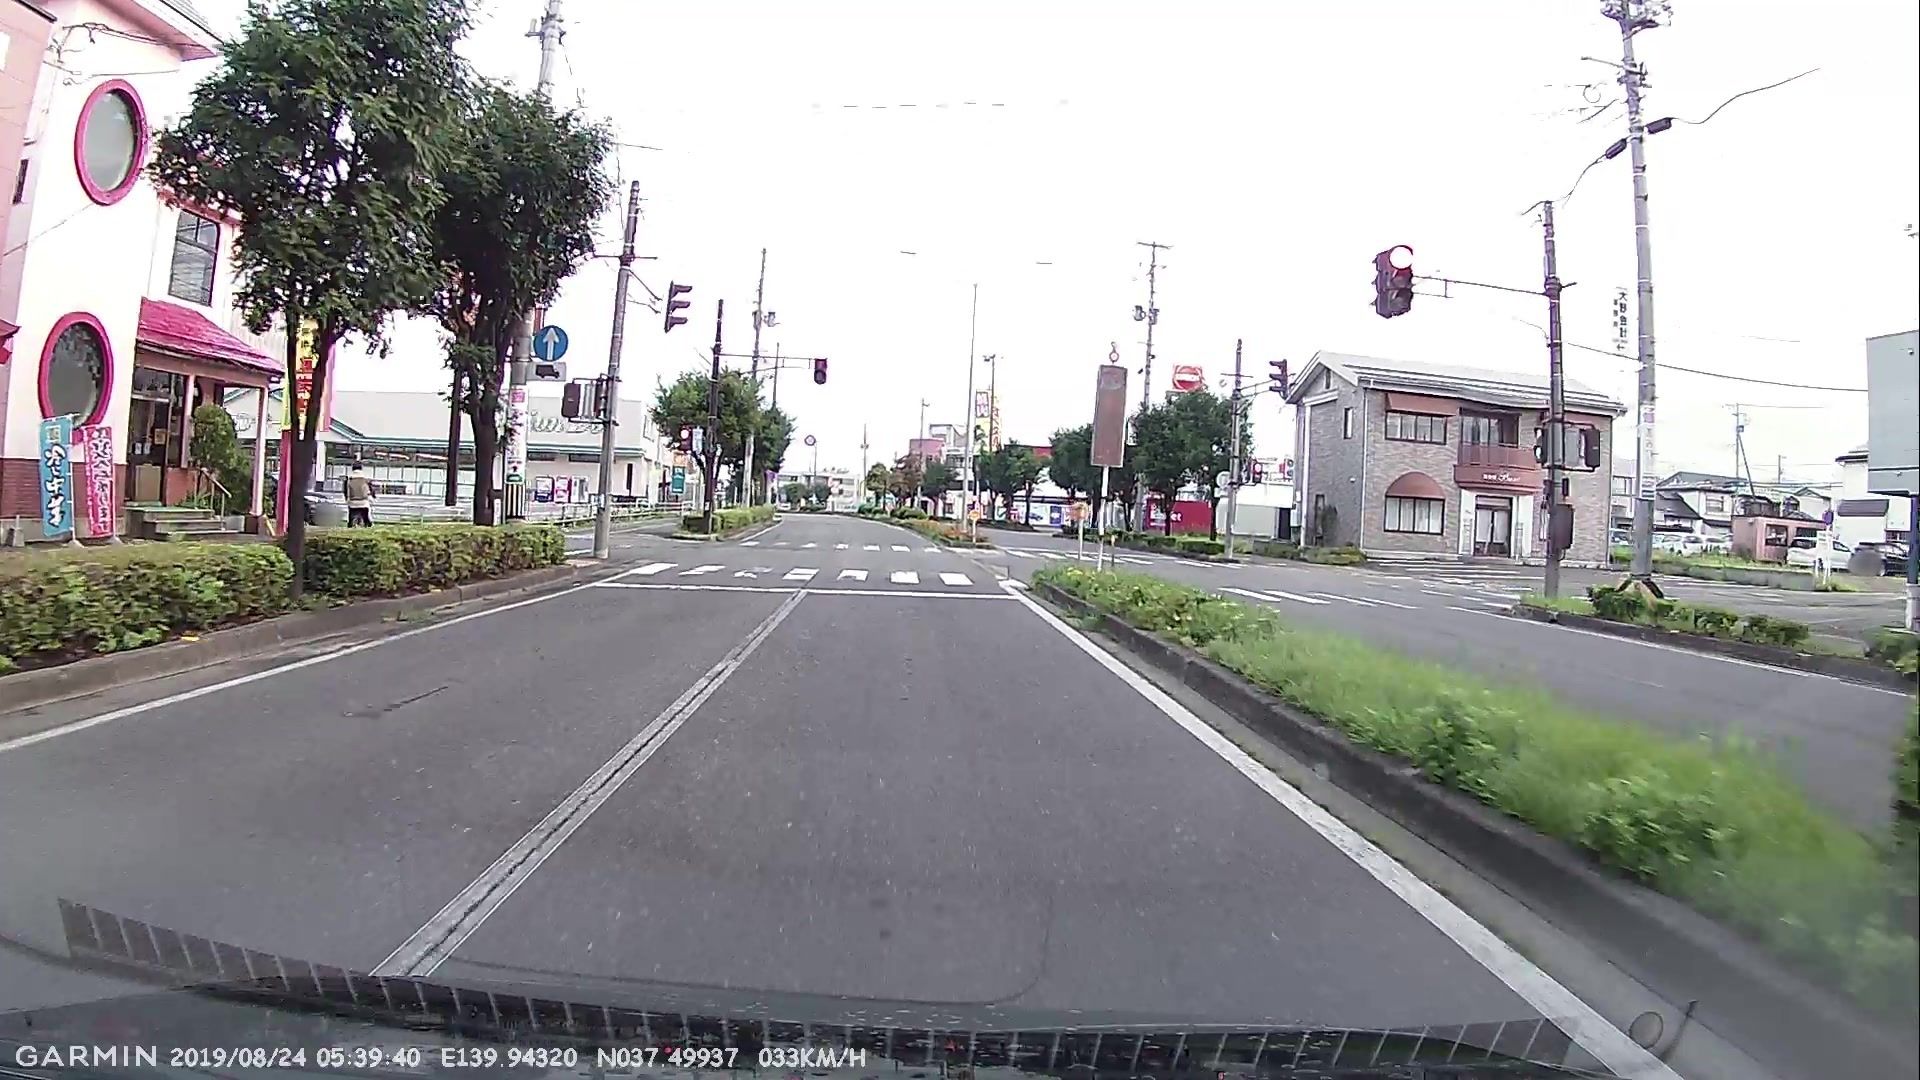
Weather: cloudy
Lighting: day
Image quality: good
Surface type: driving surface
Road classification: primary
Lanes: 2.0
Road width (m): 3.8
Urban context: urban centre
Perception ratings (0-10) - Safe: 6, Lively: 8.55, Beautiful: 7.33, Boring: 2.9, Depressing: 3.94, Wealthy: 3.3